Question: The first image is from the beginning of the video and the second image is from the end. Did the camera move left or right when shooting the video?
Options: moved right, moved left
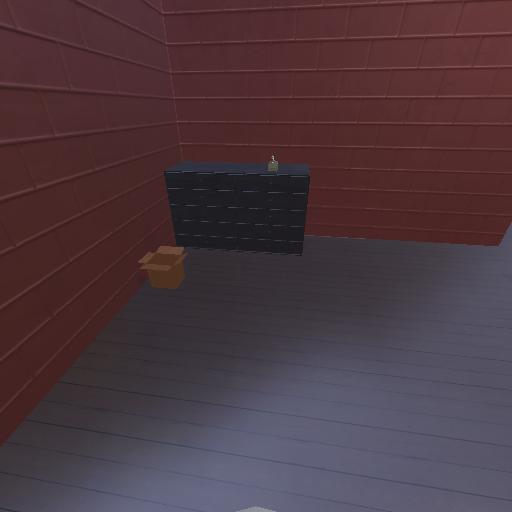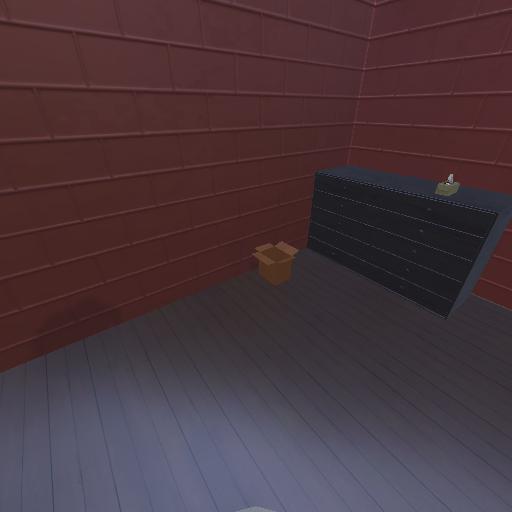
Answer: moved right